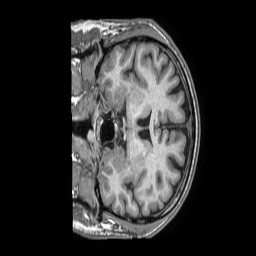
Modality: T1w
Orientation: coronal
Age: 57
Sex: male
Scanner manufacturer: philips
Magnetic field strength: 1.5 T
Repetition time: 0.00707 s
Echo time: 0.003192 s